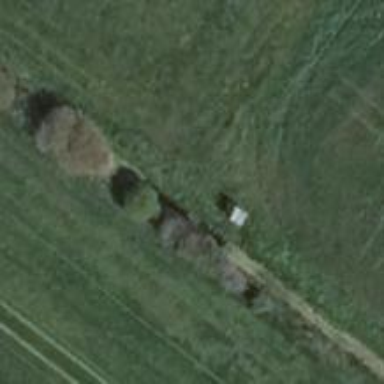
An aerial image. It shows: Hunting stand.